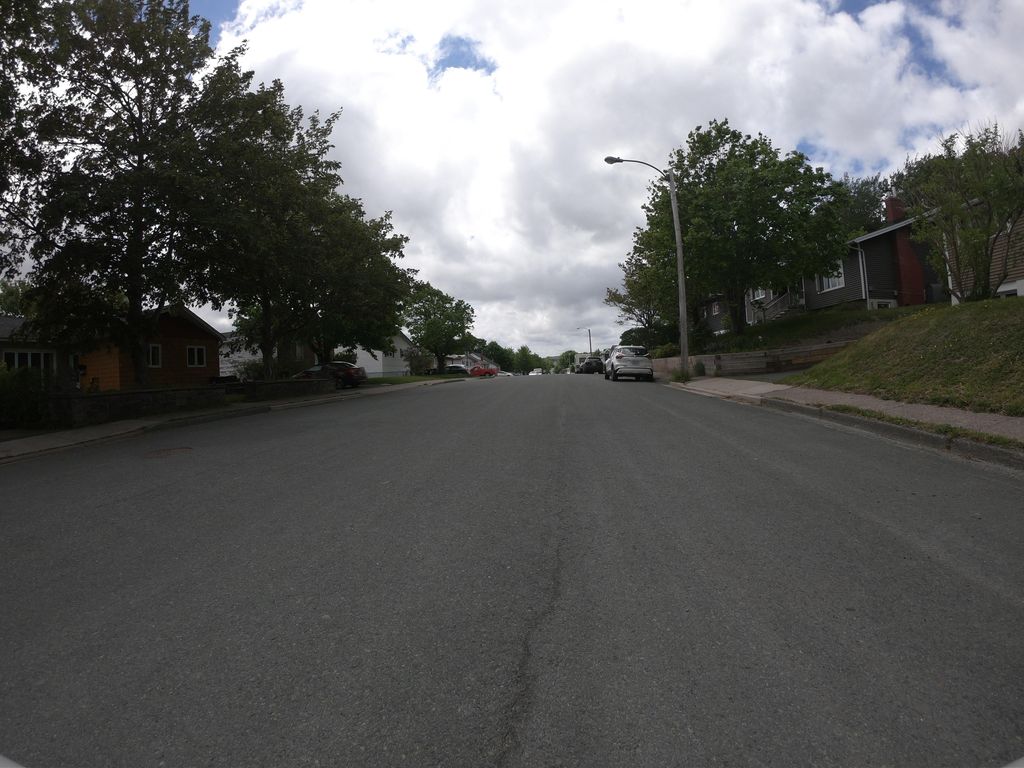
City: st_johns